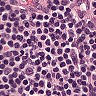
Metastatic tissue present: no